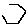
Label: hexagon